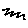
Label: zigzag